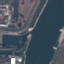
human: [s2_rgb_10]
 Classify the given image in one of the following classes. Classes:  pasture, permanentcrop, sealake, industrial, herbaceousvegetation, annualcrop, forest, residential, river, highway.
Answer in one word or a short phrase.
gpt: River